Question:
I have been trying to resolve this issue, I am new to php and mysql. Can someone please point out where the bug is. I know there are certian version of mysql but I have not been successful in find the correct solution for this one.
Below is the code:
'''
<?php
define('DB_HOST', 'localhost');
define('DB_USER', 'root');
define('DB_PASS', '');
define('DB_DATABASE', 'datadb');
$connection = mysqli_connect(DB_HOST, DB_USER,DB_PASS,DB_DATABASE);
// if there is an error number that exists, echo out message
if(mysqli_connect_errno())
{
echo "error connecting to database:<br>";
echo mysqli_connect_errno();
}
$db_selected = mysqli_select_db($connection,DB_DATABASE);
function fetch_all($query)
{
$data = array();
$result = mysqli_query($connection,$query);
//iterate through the array
while($row = mysqli_fetch_assoc($result))
{
$data[] = $row;
}
return $data;
}
function fetch_record($query)
{
$result = mysqli_query($query);
return mysqli_fetch_assoc($result);
}
?>
'''
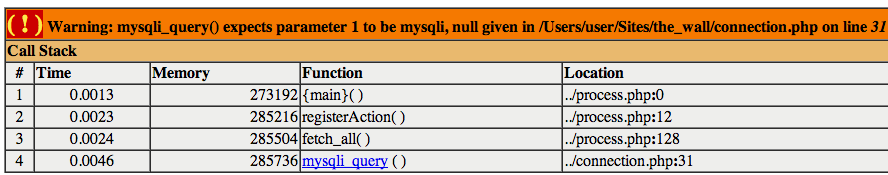
Answer: the '$connection' variable is undefined inside your functions. Currently in your 'fetch_all' function.
You should set it global like this:
'''
function fetch_all($query) {
global $connection;
$data = array();
$result = mysqli_query($connection,$query);
while($row = mysqli_fetch_assoc($result)) {
$data[] = $row;
}
return $data;
}
'''
or better add it as a parameter:
'''
function fetch_all($connection, $query) {
$data = array();
$result = mysqli_query($connection,$query);
while($row = mysqli_fetch_assoc($result)) {
$data[] = $row;
}
return $data;
}
'''
but my favourite is to write a class:
'''
<?php
define('DB_HOST', 'localhost');
define('DB_USER', 'root');
define('DB_PASS', '');
define('DB_DATABASE', 'datadb');
class db {
private $connection;
private $db_selected;
public function connect() {
$this->connection = mysqli_connect(DB_HOST, DB_USER,DB_PASS,DB_DATABASE);
if(mysqli_connect_errno()) {
echo "error connecting to database:<br>";
echo mysqli_connect_errno();
}
$this->db_selected = mysqli_select_db($connection,DB_DATABASE);
}
public function fetch_all($query) {
$data = array();
$result = mysqli_query($this->connection,$query);
while($row = mysqli_fetch_assoc($result)) {
$data[] = $row;
}
return $data;
}
public function fetch_record($query) {
$result = mysqli_query($this->connection, $query);
return mysqli_fetch_assoc($result);
}
}
'''
'''
$db = new db();
$db->connect();
$data = $db->fetch_all();
'''
by the way: do you really need to do a 'mysqli_select_db' if you already passed the 'DB_DATABASE' to 'mysqli_connect'? I don't think so.